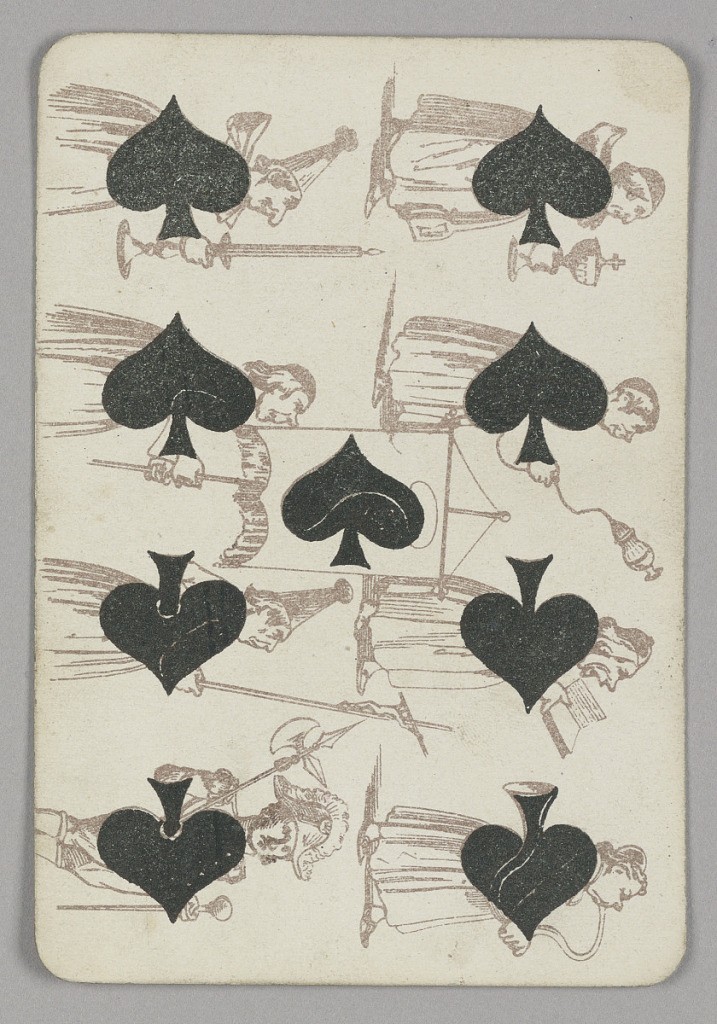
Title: Nine of Spades
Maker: E. Le Tellier, French, active late 19th century
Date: late 19th century
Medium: Lithograph on paper
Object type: Playing card
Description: Nine of Spades playing card from a pack of transformation playing cards. Vertically, two rows of male figures shown in outline, seven shown as altar servers, with one knight at lower left. Most wear long robes, with spades integrated into their torsos. The ninth spade appears at center, haloed on a banner carried by an altar server. The altar servers carry a chalice, an incense burner, a bible, a horn, a candle, a banner, and a crucifix.